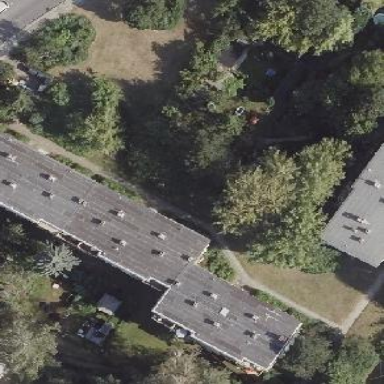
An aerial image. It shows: Building with apartments and flat roof.